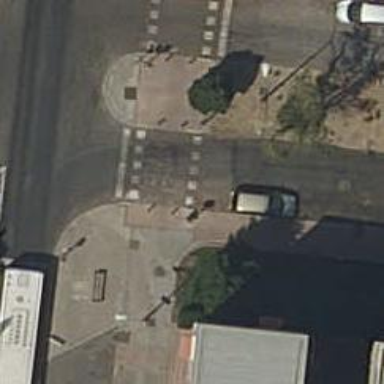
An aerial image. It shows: Road crossing with traffic signals.